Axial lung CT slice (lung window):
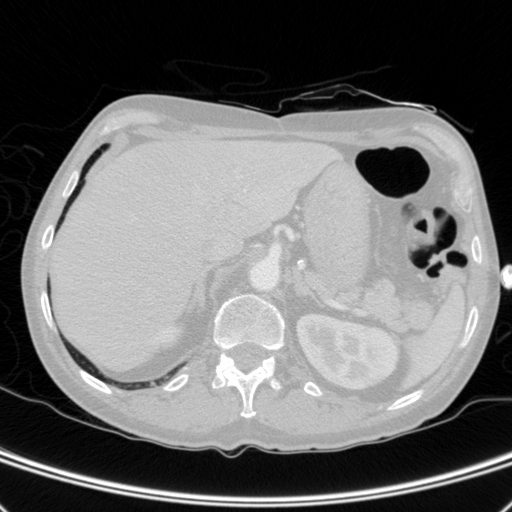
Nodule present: no